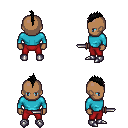
a pixel art fantasy rpg character, male body template, human, dark skin, teal long-sleeve shirt, red pants, black mohawk hairstyle, metal boots, dagger, four views (front, back, left, right), 2x2 character sprite sheet, small pixel art, hard edges, no anti-aliasing